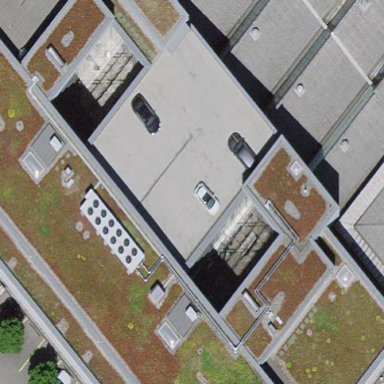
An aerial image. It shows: Commercial building.